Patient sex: M
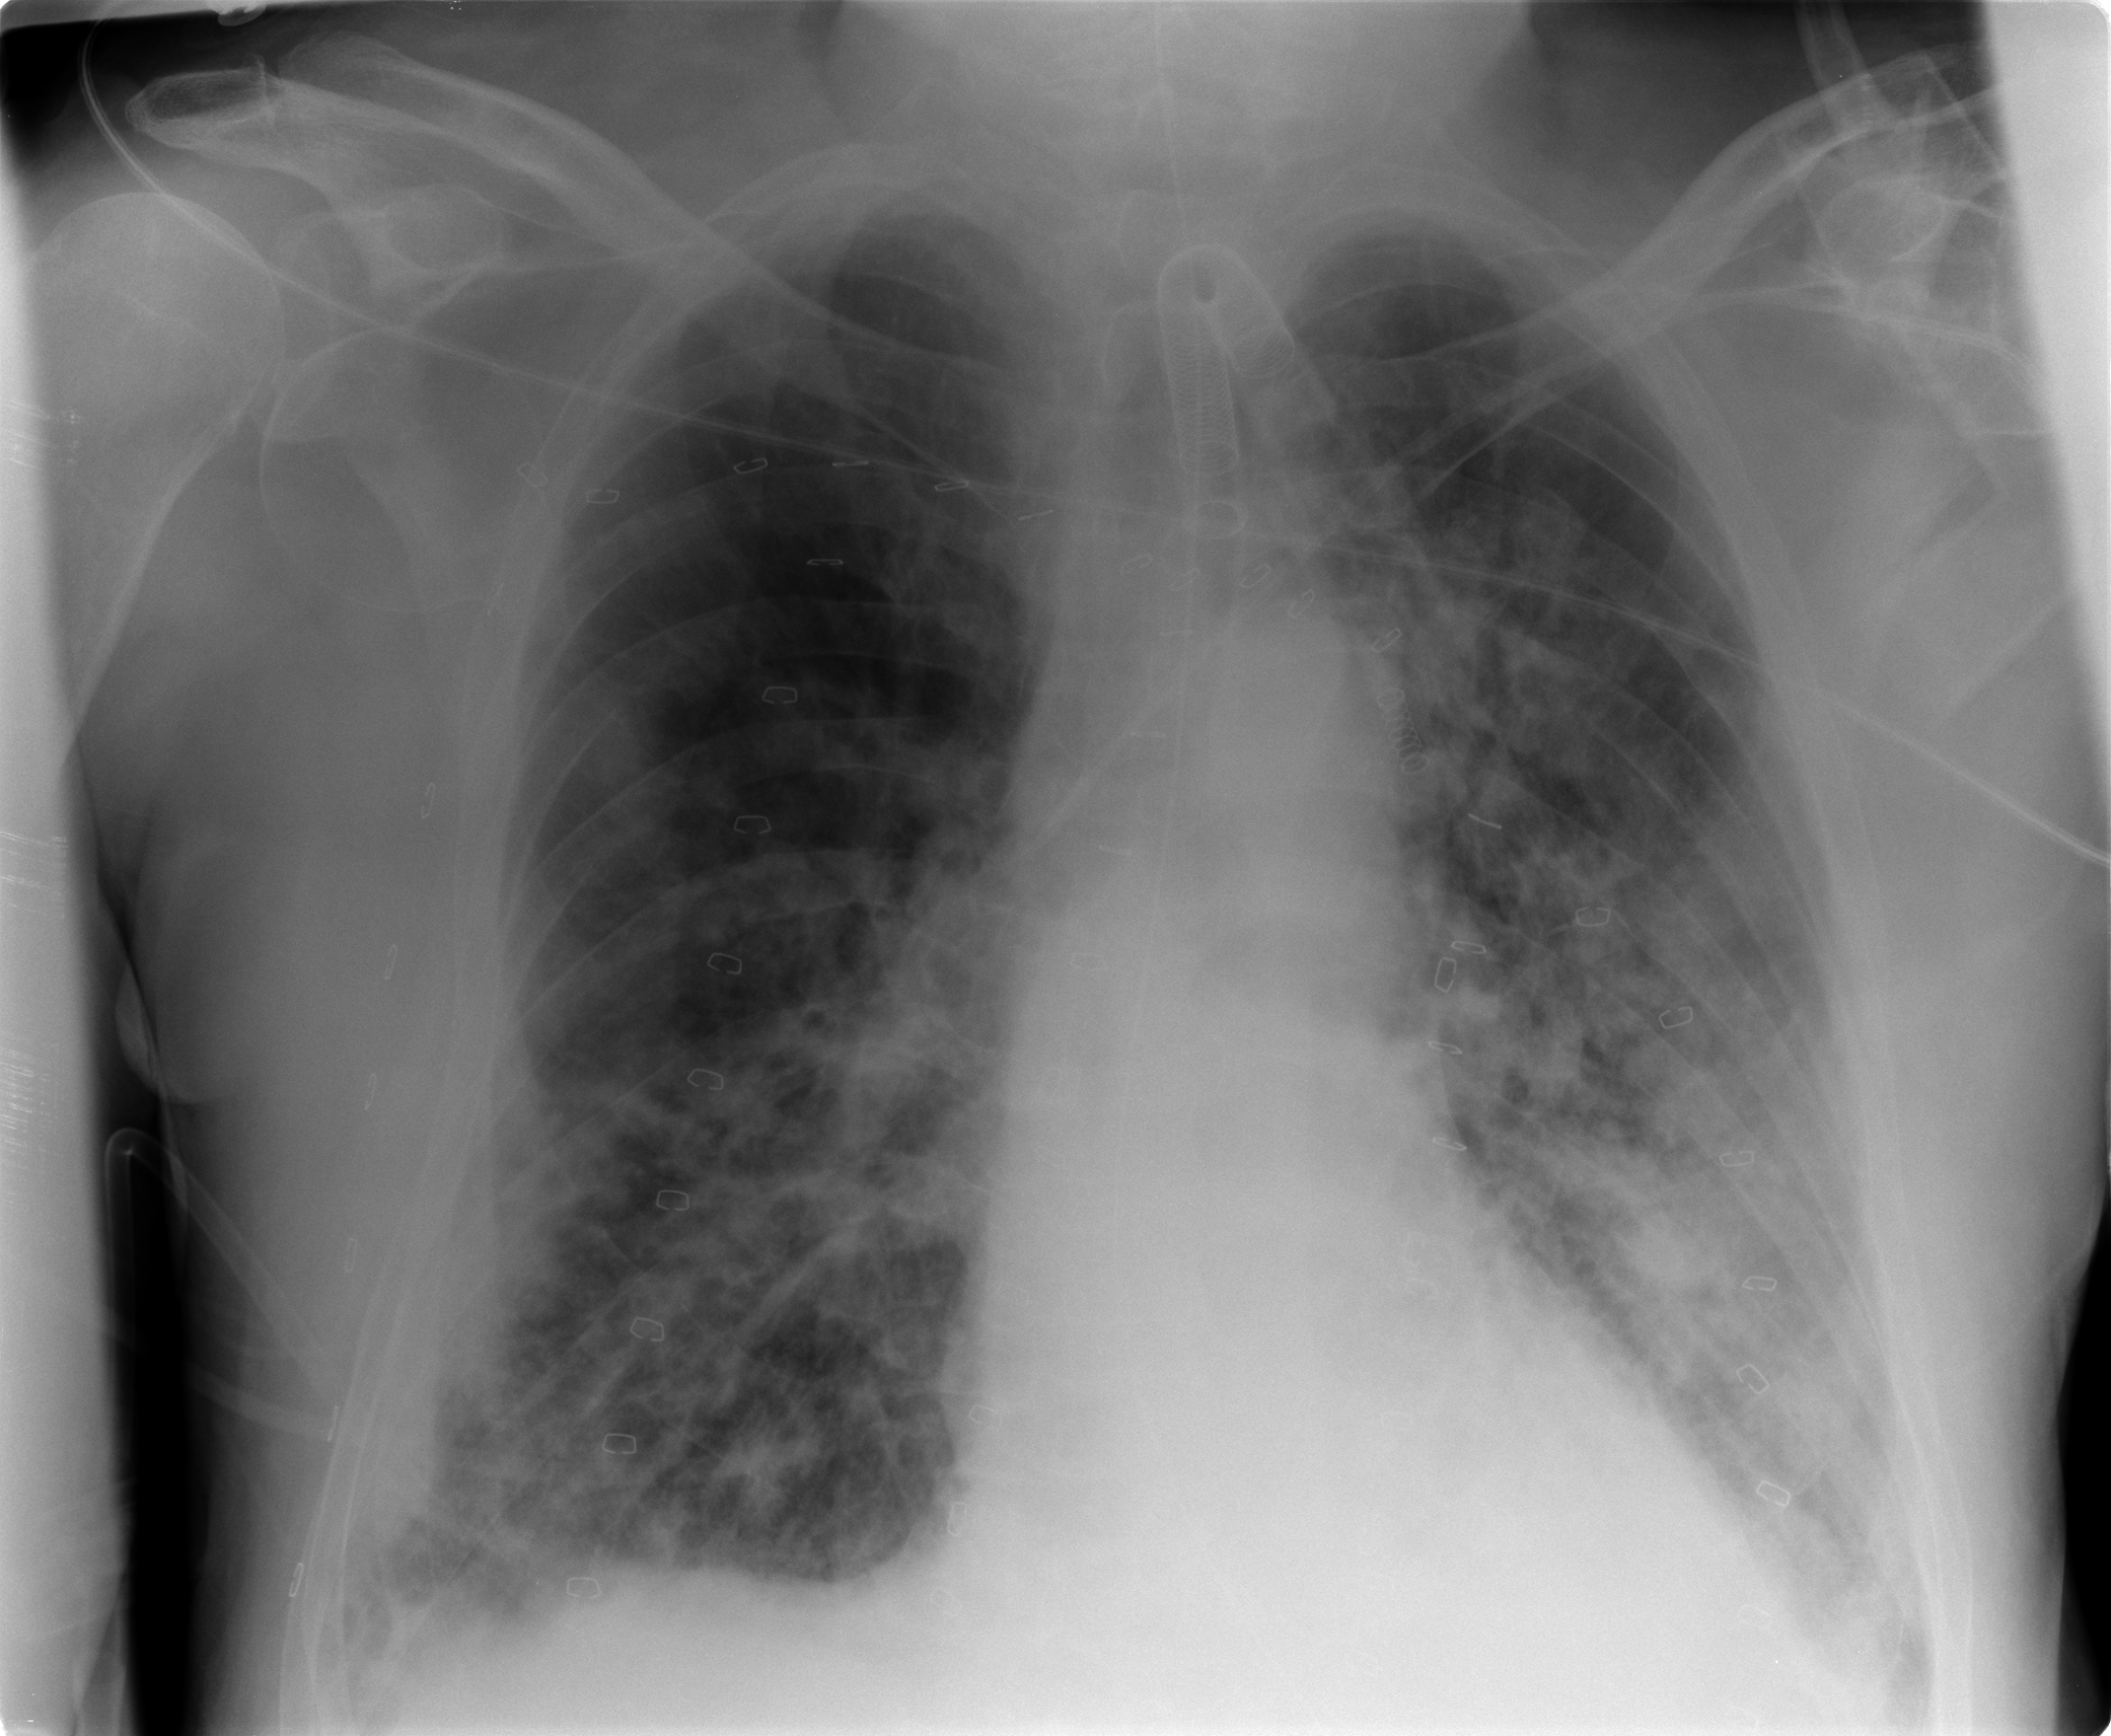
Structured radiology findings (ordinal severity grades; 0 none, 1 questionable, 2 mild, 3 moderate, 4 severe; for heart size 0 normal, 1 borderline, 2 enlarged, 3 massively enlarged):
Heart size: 0
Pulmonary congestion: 0
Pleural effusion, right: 1
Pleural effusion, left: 1
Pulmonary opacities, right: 2
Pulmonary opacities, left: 3
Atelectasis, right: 2
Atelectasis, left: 3